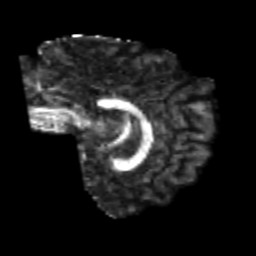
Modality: FA
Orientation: sagittal
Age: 20
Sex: female
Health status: healthy
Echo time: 0.074 s